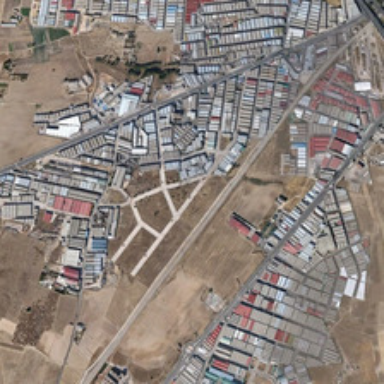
Many buildings and bareland are in an industrial area .